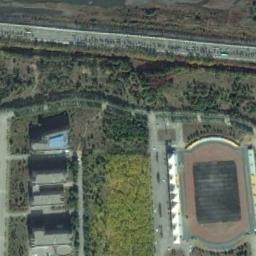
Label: ground_track_field